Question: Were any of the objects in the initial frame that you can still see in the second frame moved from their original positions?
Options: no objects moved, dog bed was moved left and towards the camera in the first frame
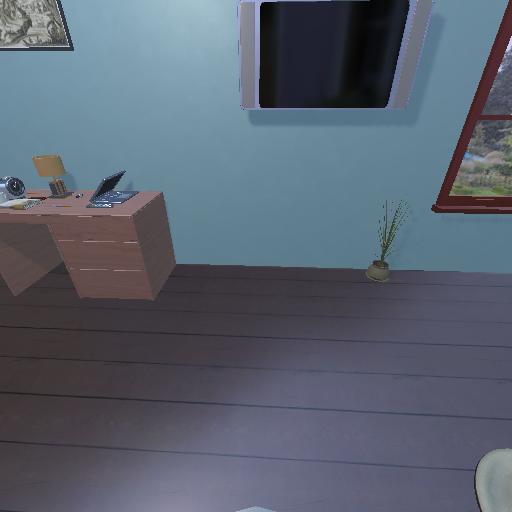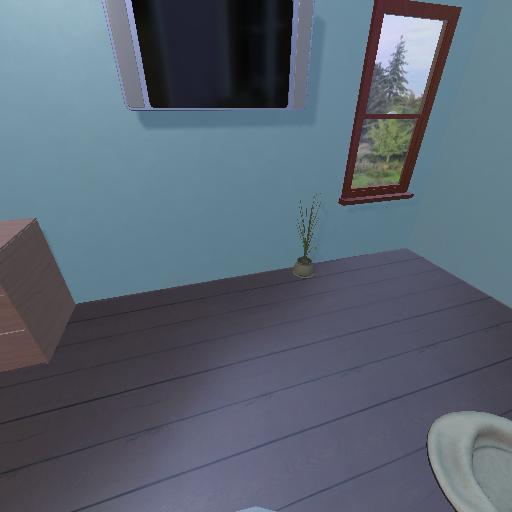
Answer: no objects moved